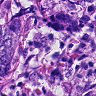
Metastatic tissue present: yes